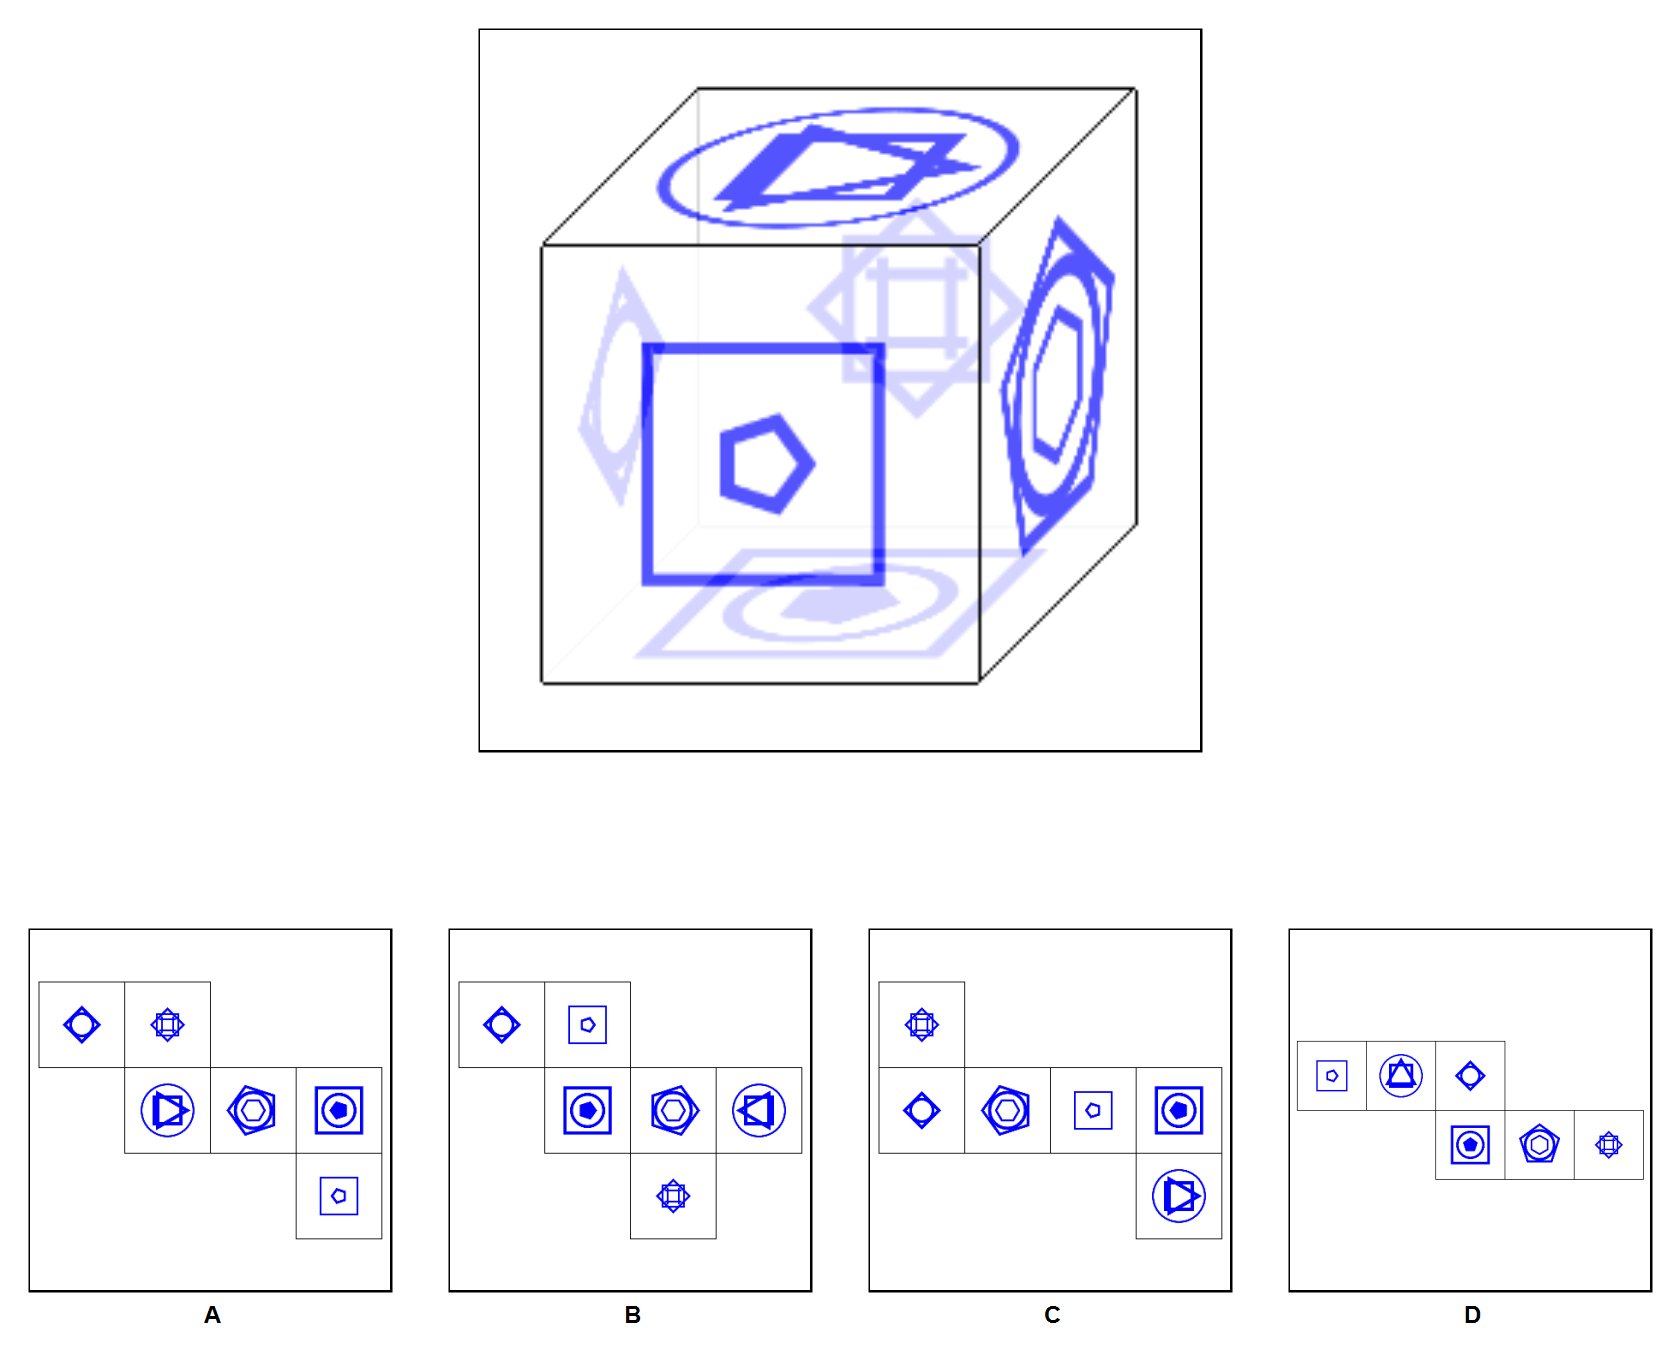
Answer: A